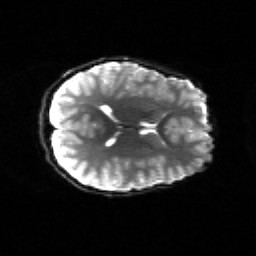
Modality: sbref
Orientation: axial
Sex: male
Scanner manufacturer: siemens
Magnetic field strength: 3 T
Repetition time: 5 s
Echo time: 0.071 s